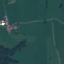
Land use / land cover class: Pasture